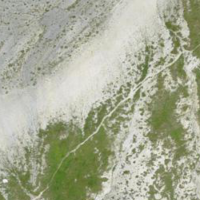
EUNIS habitat code: 48
Species observed at this site:
Aglais urticae